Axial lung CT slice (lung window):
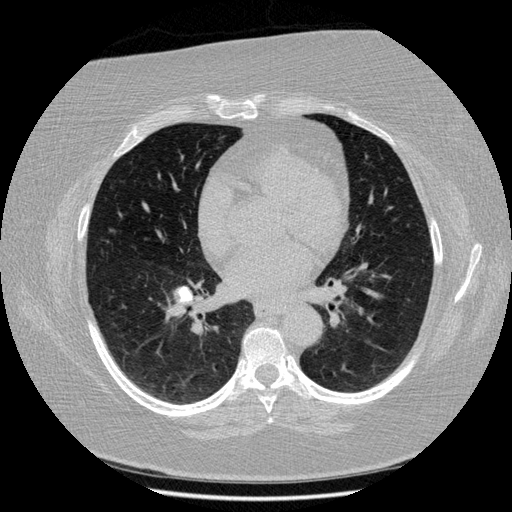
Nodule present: no